Question: I am facing a problem with TortoiseSVN (my client version is 1.6.16 and the SVNversion is 1.4.6.28521).
The projectA project has the classical architecture, with three folder: trunk, branches and tags.
I have rights to Read and Write from a projectA folders (tags,branches and trunk).
While working in the trunk, there is no issue, everything works fine. The only problem is that when a release time comes (or branching time comes), and I want to create a tag (a branch), I want to use the TortoiseSVN dialog "branch/tag". Then I choose the origin from the trunk or the revision o nthe trunk i need, and choose the "To URL" like "<URL>".

After clicking "OK", it will let me know that the access to "<URL>" is forbidden.
The only solution right now, is to checkout the "projectA/tags" folder to a local folder. Then in this "projectA/tags" folder I will create one new folder with the name of the tag I want to create, and I am able to commit it without any problem.
I don't want to manually create the folder of the tag/branch like this, andwould rather like to use the "branch/tag" feature of TortoiseSVN.
Anyone has an idea about this issue ?
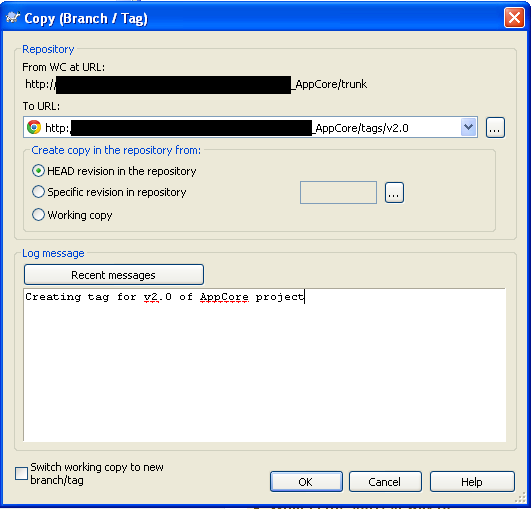
Answer: There is a recommendation in Subversion (at least on Windows with TortoiseSVN) to use the same major version as the server. You are allowed to ignore that recommendation, and most of the time, it does not hurt, but here you may have a case where it makes a difference. You should at least check if
- -
However, your client will ( in the second case ) no longer work with your checkout directories. Branching has changed a lot from version 1.4.x to 1.6.x, so you will face a hard time if you have to use a 1.6.x client with a 1.4.x server.